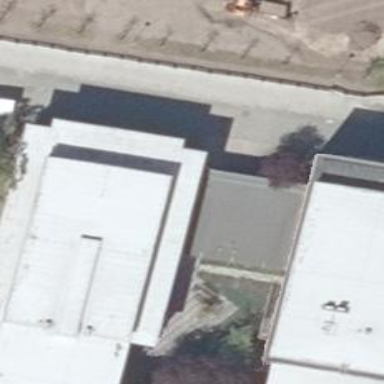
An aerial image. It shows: Part of building with flat roof made of tar paper.